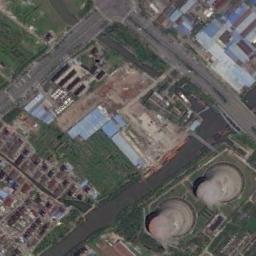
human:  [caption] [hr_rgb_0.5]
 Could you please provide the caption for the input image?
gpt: Here are two thermal power stations that are emitting smoke .

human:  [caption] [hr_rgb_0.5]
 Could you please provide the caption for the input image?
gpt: Many buildings of different shapes are next to the thermal power station .

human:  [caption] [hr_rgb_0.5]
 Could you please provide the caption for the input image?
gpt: The thermal power station is on the grass next to some buildings .

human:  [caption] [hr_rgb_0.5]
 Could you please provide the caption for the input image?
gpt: In the thermal power station there are neatly planned factories and good greening, and two cooling towers are steaming .

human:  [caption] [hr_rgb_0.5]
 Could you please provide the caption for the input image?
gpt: There are many buildings and some green lawns on the thermal power station .